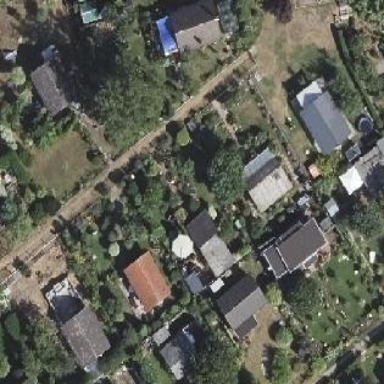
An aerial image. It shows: Plot within allotments.